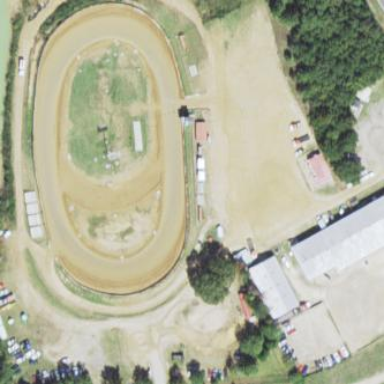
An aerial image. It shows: Dirt raceway for motor sports.